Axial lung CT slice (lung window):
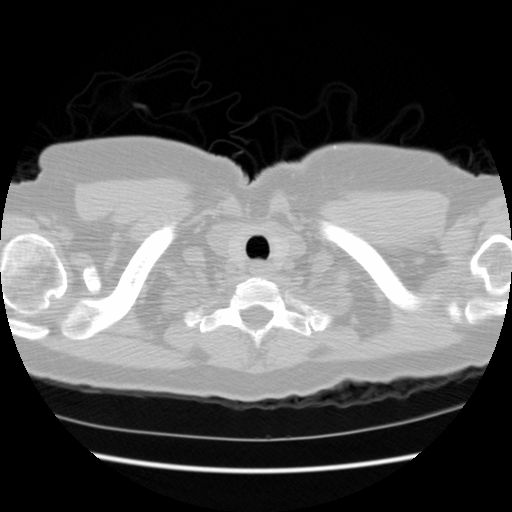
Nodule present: no